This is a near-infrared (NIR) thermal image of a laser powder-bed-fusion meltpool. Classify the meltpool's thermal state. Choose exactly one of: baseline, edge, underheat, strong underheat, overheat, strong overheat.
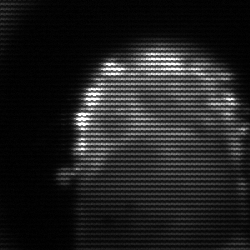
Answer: baseline